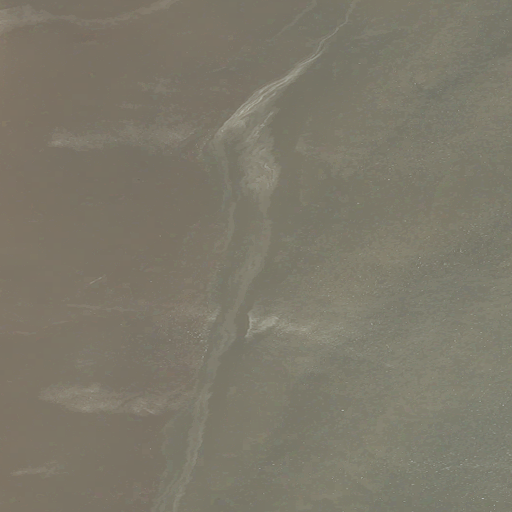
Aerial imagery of bar in Maine named Dyer Cove containing open water and herbaceous wetlands